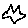
Label: star